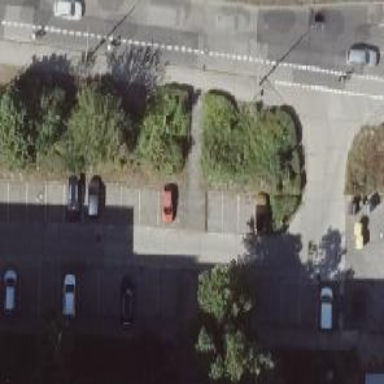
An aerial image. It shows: Footway with concrete surface.